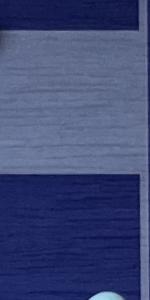
Label: Empty